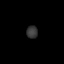
Tissue: prostate
Cell type: Fibroblasts
Senescence score: 0.6925
Nuclear area (px): 140
Mean DAPI intensity: 53.829